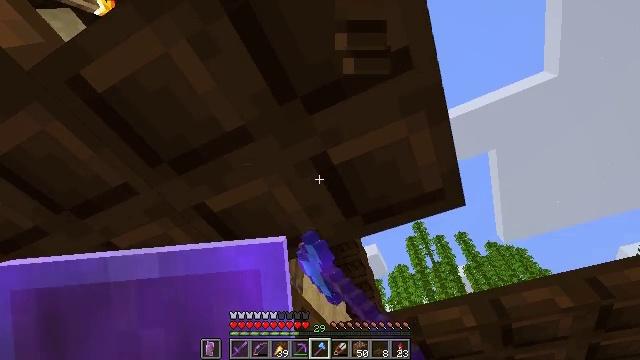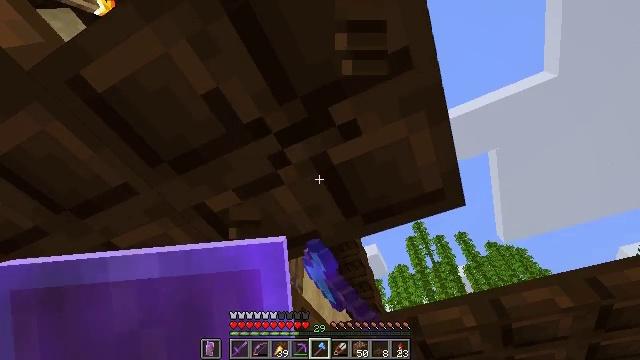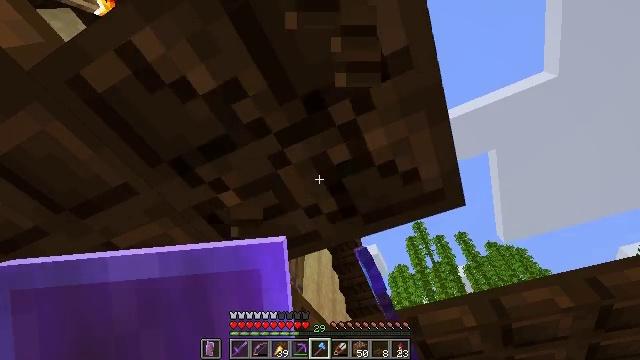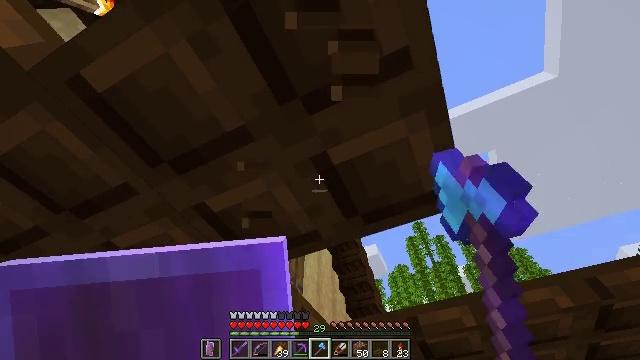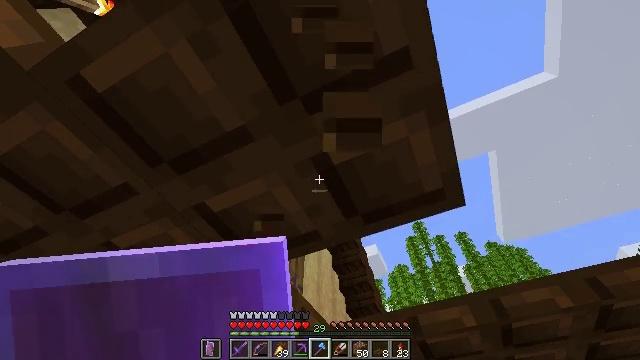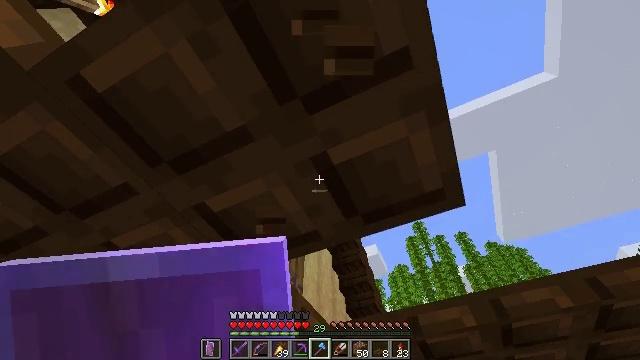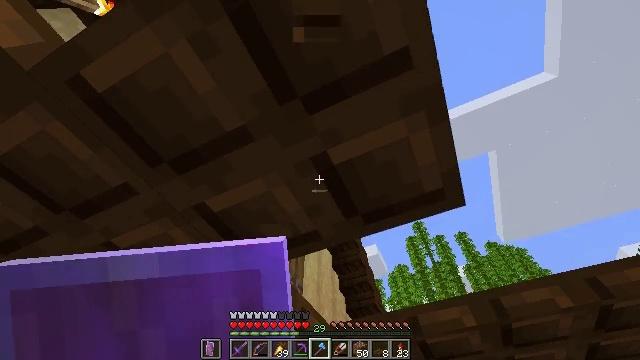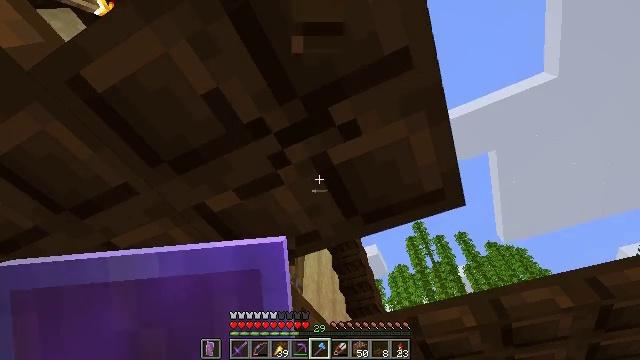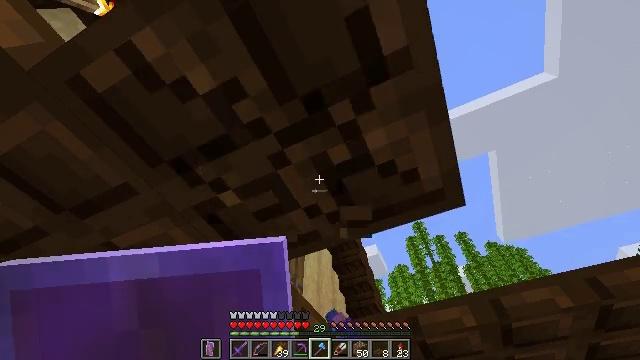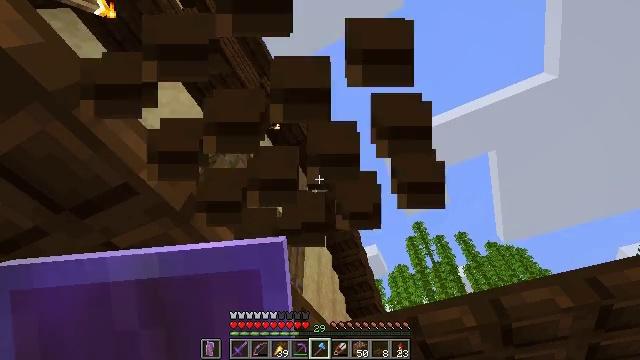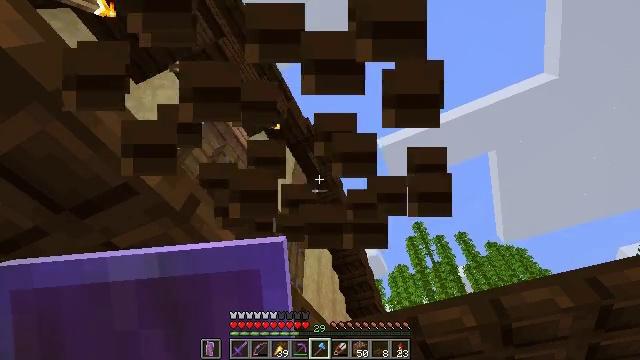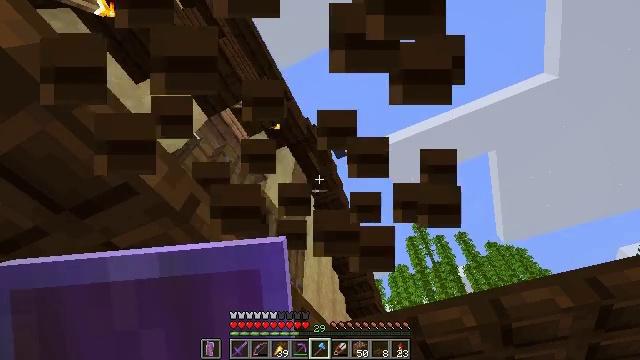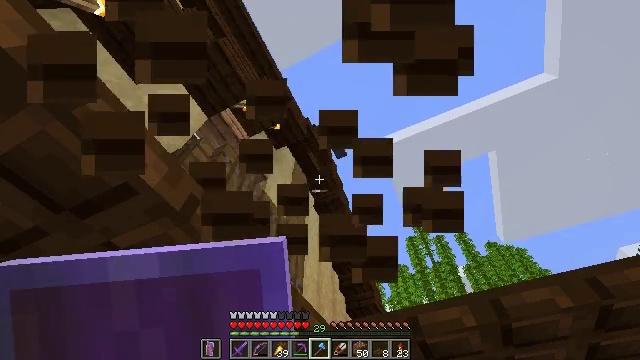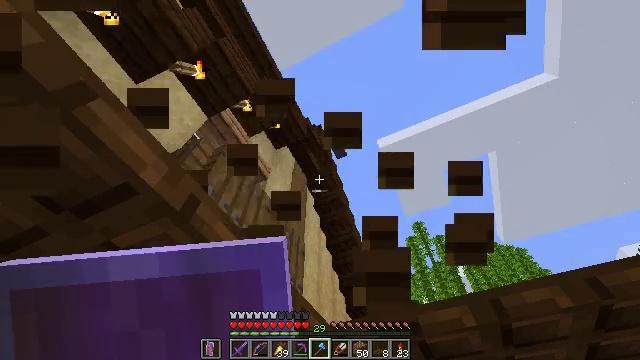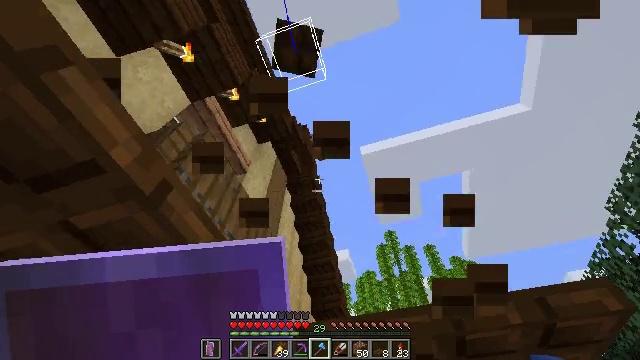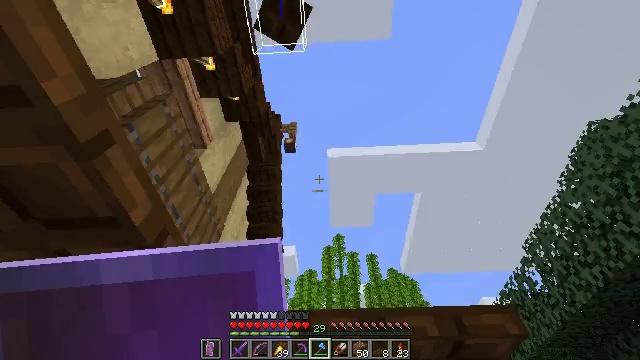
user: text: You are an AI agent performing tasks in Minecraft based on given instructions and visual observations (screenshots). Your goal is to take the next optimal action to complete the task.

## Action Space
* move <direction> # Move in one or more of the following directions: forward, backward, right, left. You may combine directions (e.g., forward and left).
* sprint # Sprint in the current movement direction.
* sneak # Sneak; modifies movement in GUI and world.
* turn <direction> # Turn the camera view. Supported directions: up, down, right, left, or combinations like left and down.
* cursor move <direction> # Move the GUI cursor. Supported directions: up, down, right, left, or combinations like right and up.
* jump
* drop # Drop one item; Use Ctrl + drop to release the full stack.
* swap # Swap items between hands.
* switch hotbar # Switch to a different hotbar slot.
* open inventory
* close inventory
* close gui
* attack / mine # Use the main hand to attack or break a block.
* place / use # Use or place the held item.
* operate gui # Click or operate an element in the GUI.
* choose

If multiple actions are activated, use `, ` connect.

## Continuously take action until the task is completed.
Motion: motion action
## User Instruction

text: Retrieve the dark oak trapdoor into your inventory.
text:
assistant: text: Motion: sneak, attack / mine
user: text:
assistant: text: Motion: sneak, attack / mine
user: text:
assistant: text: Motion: sneak
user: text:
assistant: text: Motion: sneak
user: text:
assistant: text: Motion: sneak
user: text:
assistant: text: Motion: sneak
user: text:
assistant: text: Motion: sneak, attack / mine
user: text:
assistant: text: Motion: sneak, attack / mine
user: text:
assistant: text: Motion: sneak, attack / mine
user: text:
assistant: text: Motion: sneak, attack / mine
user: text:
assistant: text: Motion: sneak, attack / mine
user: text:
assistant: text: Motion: sneak, attack / mine
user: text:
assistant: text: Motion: sneak, attack / mine
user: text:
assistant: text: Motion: sneak, turn right, attack / mine
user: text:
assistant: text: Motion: move forward, sneak, turn right
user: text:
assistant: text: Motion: move forward, sneak, turn right and down
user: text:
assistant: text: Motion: move forward, sneak, turn right and down
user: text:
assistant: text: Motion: move forward, sneak, turn right and down
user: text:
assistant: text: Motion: move forward, sneak
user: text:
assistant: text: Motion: move forward, sneak
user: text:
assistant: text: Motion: move forward, sneak
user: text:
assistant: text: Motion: move forward, sneak
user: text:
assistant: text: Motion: move forward, sneak
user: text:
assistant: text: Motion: move forward, sneak
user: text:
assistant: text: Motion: sneak, attack / mine
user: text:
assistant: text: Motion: sneak, attack / mine
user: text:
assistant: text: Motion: sneak, turn left and up, attack / mine
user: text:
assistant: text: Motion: sneak, attack / mine
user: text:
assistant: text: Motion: move forward, sneak, attack / mine
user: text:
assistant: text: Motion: move forward, sneak, attack / mine